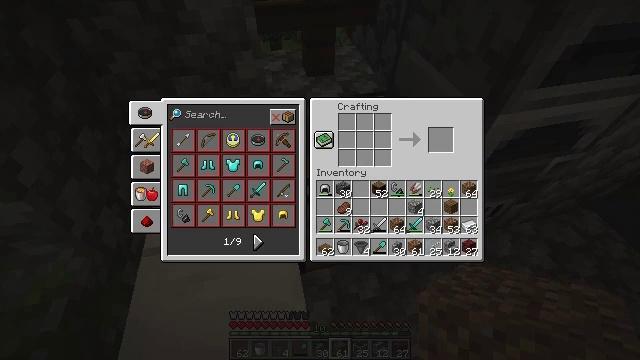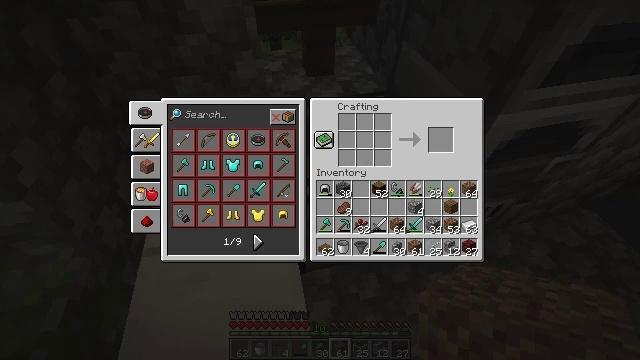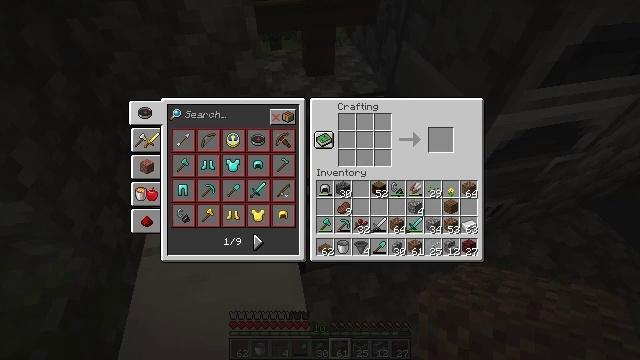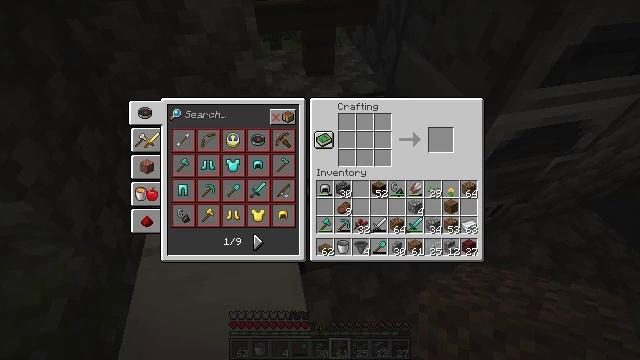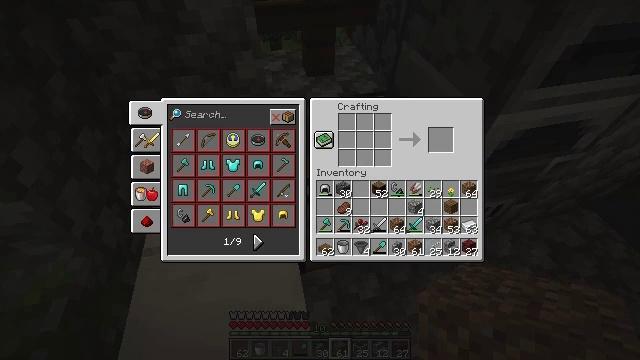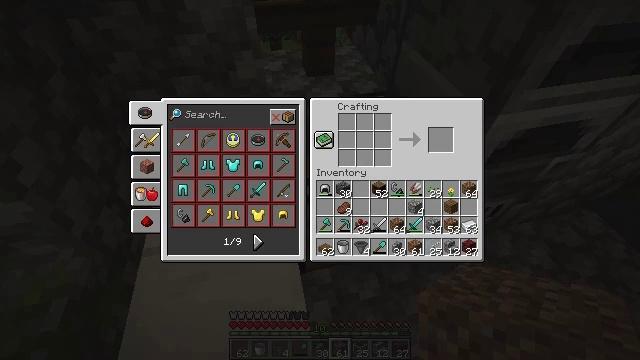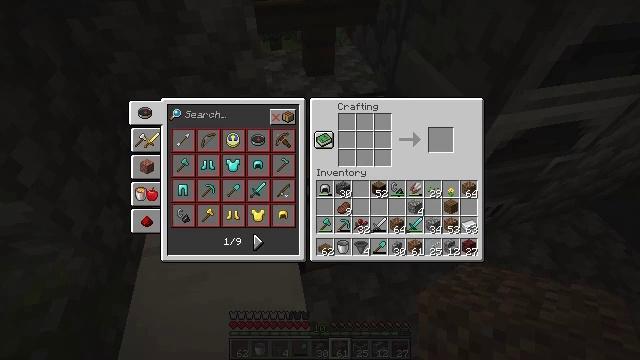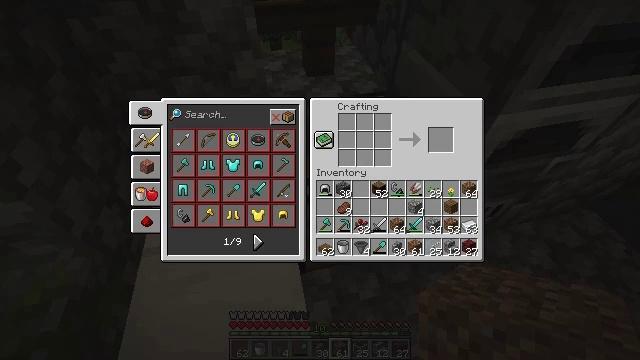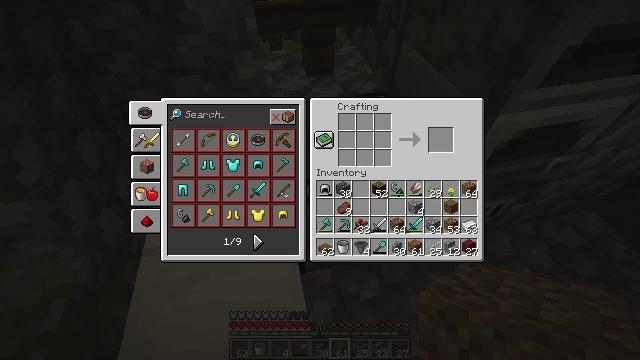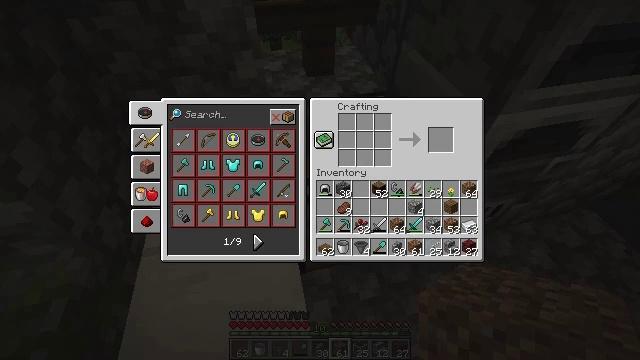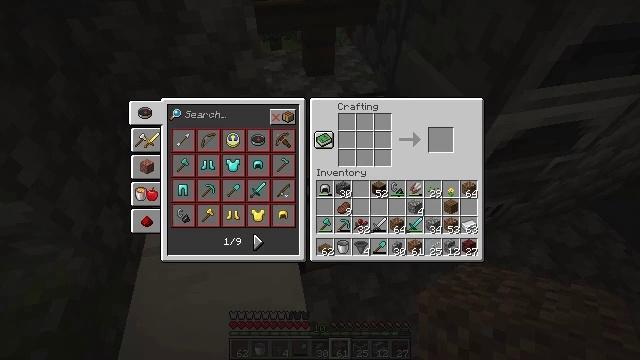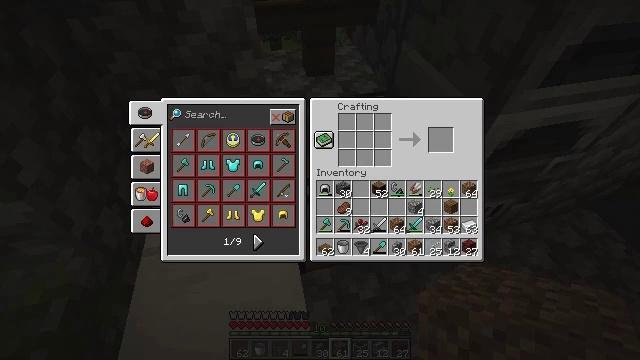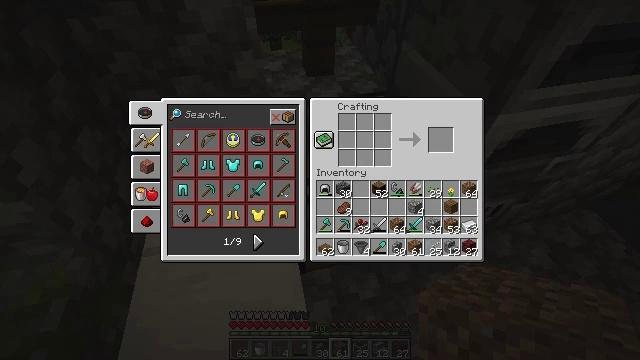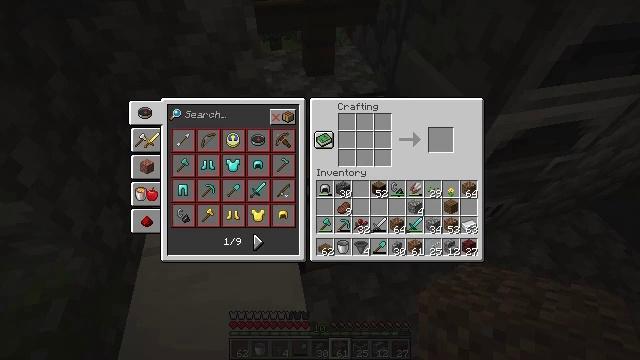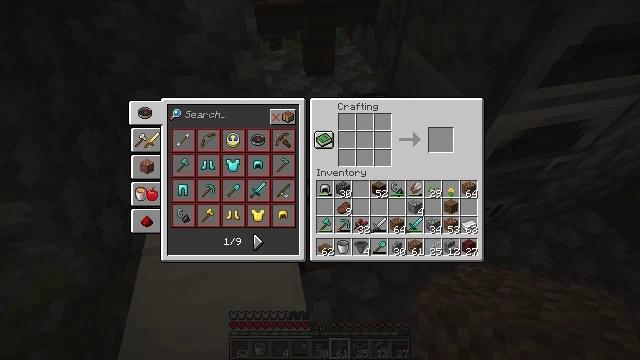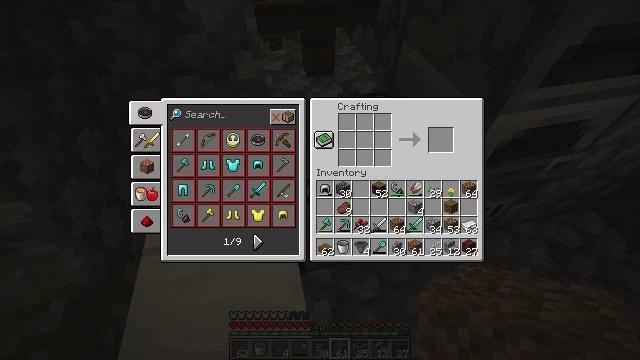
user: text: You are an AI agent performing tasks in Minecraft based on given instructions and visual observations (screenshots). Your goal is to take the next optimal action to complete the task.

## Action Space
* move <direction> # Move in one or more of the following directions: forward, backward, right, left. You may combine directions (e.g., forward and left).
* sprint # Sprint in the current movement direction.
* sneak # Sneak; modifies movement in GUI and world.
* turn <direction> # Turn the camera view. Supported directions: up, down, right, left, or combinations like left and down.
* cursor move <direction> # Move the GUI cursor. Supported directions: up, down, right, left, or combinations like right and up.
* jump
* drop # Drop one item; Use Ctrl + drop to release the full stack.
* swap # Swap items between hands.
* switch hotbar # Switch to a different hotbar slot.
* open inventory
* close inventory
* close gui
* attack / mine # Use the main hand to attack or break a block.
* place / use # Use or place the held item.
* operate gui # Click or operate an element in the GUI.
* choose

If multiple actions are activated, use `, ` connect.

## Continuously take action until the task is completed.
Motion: motion action
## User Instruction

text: Open the crafting table and craft a cobblestone wall.
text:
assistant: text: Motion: no_op
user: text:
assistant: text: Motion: no_op
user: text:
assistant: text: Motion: no_op
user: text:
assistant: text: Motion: no_op
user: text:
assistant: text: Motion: no_op
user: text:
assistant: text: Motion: no_op
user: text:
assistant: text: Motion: no_op
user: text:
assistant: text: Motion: no_op
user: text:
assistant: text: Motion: no_op
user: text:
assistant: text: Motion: no_op
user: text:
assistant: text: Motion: no_op
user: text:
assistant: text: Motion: no_op
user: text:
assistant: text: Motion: no_op
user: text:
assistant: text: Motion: no_op
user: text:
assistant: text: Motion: no_op
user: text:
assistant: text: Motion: no_op
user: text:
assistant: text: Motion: no_op
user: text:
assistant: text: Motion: no_op
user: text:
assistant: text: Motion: no_op
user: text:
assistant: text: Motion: no_op
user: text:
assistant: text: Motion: no_op
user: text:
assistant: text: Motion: no_op
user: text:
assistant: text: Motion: no_op
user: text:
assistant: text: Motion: no_op
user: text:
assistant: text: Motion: no_op
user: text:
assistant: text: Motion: no_op
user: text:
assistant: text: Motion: no_op
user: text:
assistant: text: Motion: no_op
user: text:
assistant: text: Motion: no_op
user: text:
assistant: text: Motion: no_op